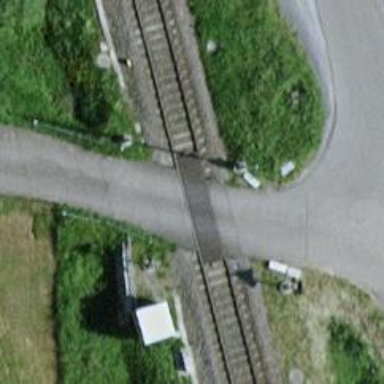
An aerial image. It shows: Railway track with contact line for electrification.